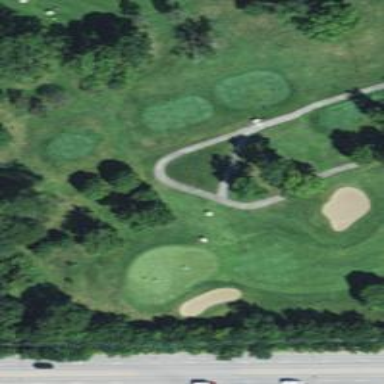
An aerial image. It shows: Path for both roads and golfers.